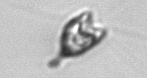
Label: Pyramimonas_longicauda